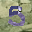
Label: 5